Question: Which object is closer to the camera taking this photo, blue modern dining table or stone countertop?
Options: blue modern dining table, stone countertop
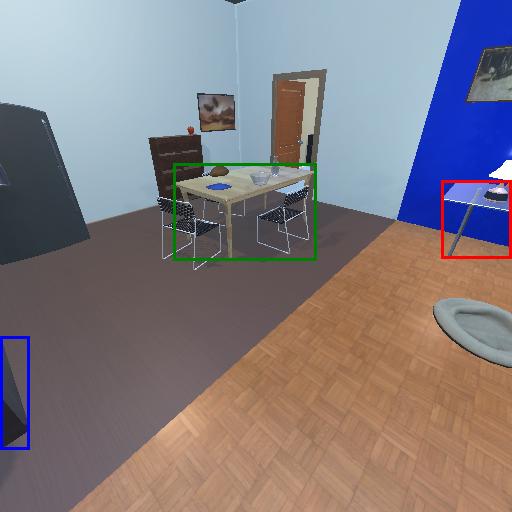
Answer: blue modern dining table